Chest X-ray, PA view. Patient: 44 years old, sex F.
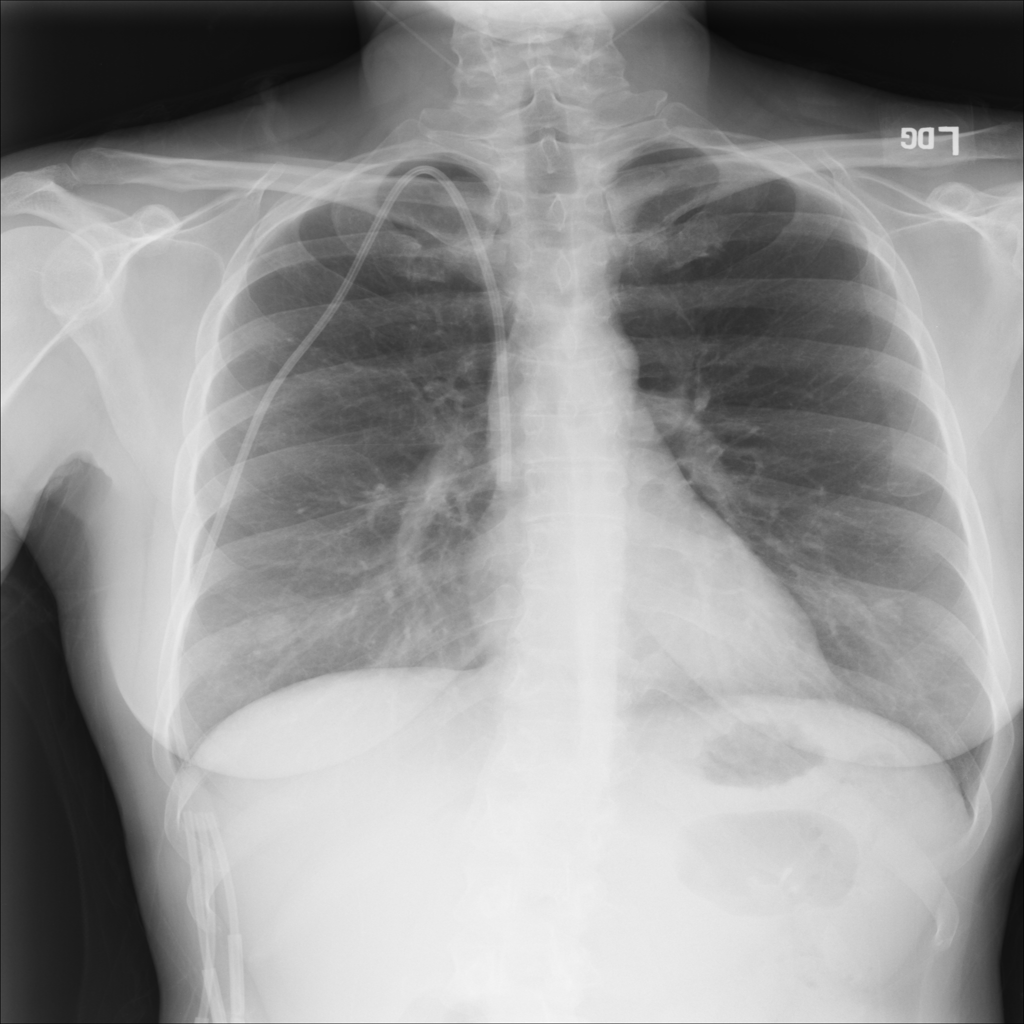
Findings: No Finding